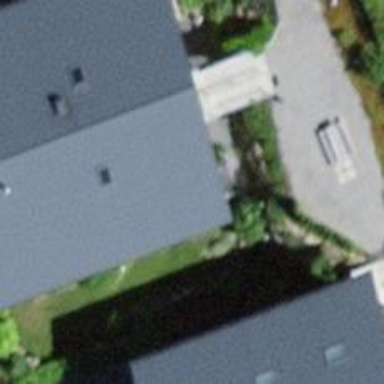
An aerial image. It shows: Residential building.